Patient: sex M, age 68
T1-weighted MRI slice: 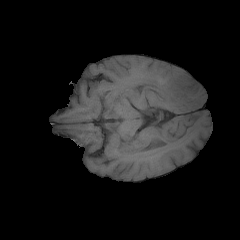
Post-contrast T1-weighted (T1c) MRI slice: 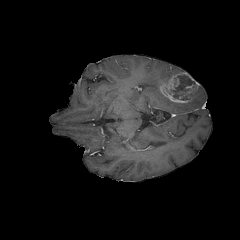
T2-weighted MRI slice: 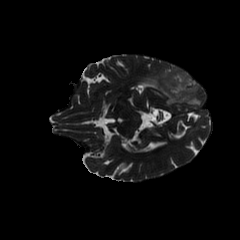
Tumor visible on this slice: yes
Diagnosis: Glioblastoma, IDH-wildtype
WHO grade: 4